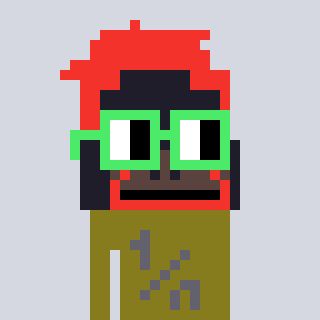
a pixel art character with square light green glasses, a orangutan-shaped head and a gunk-colored body on a cool background